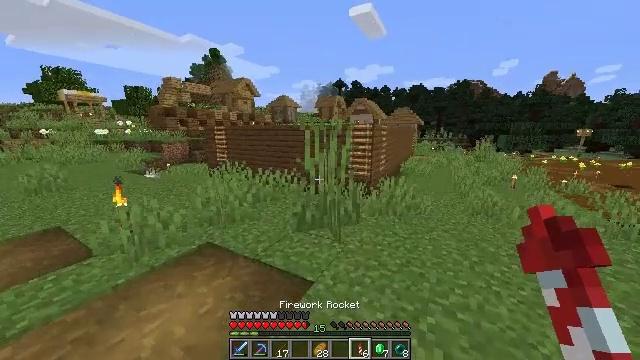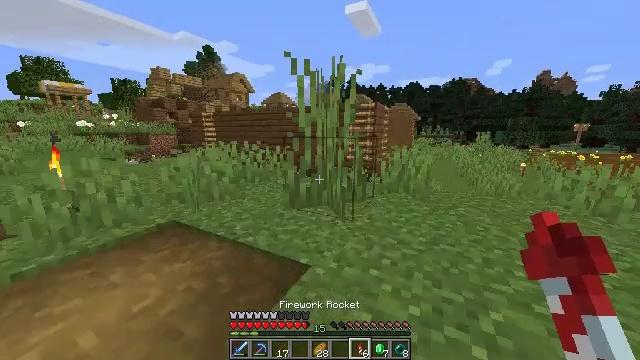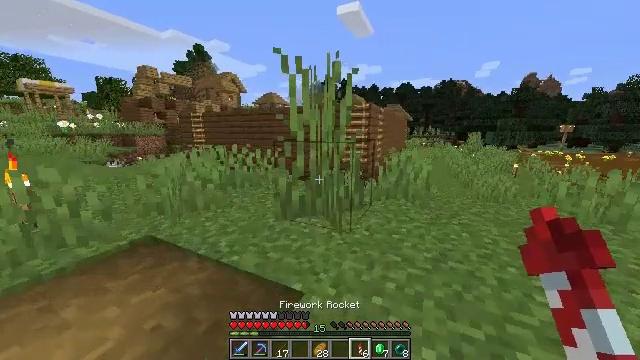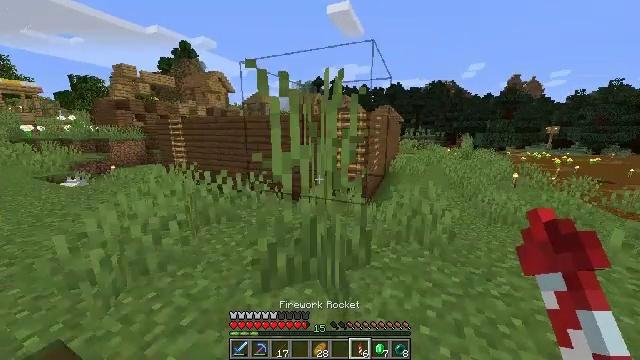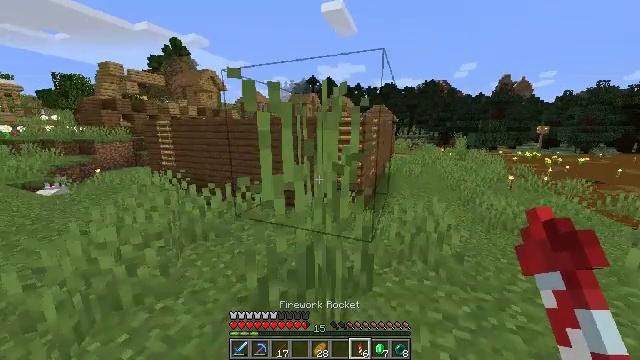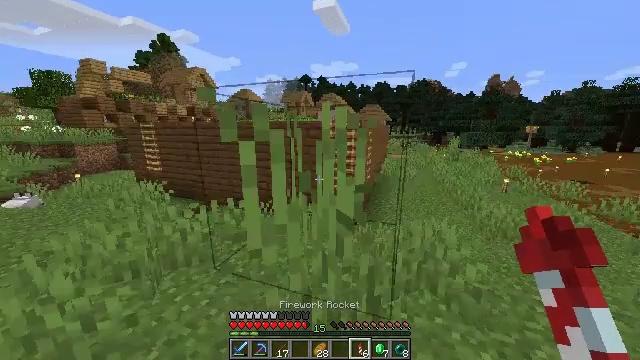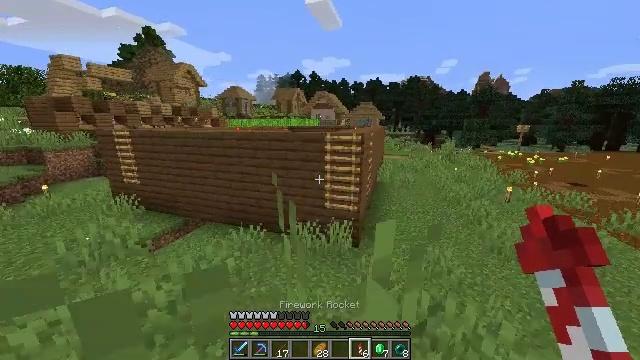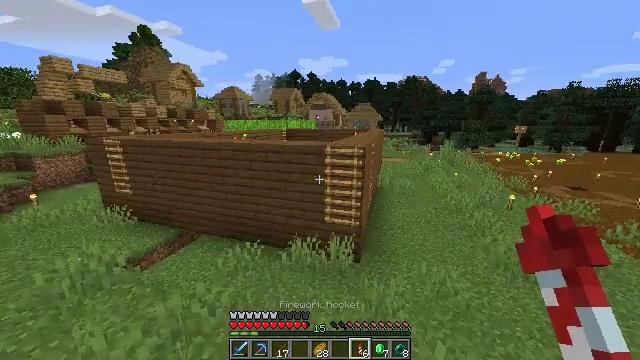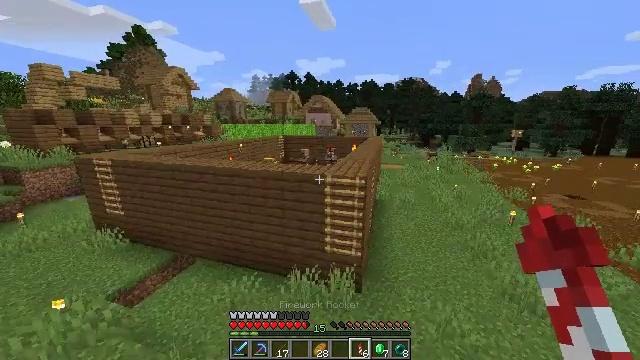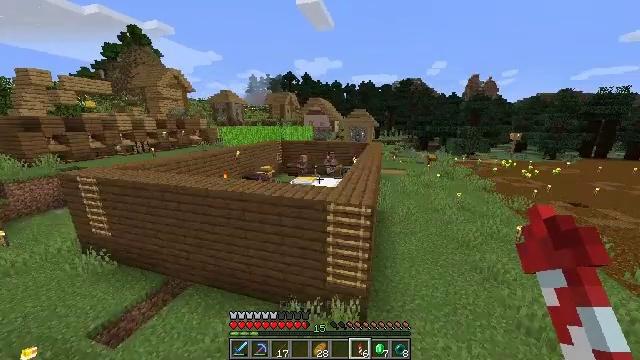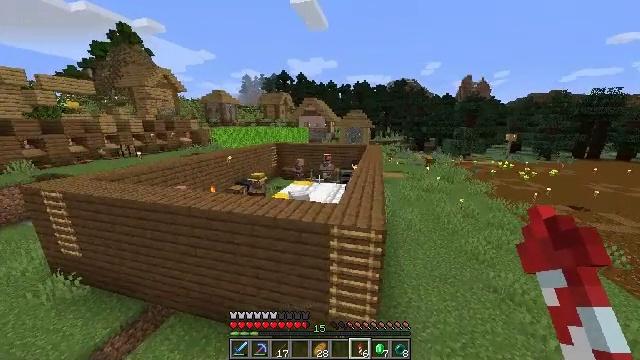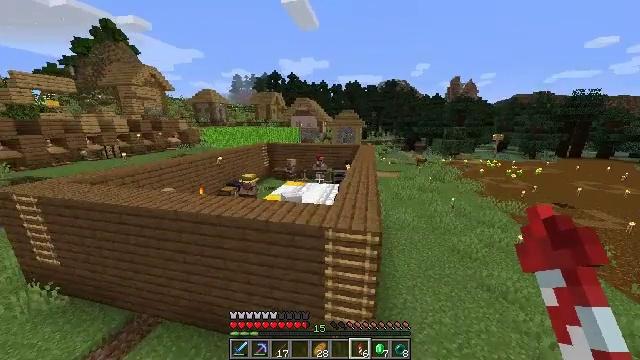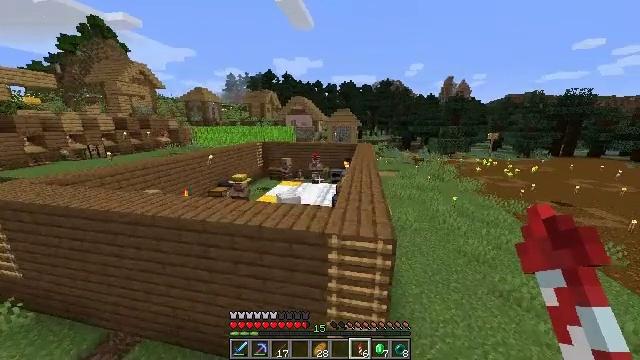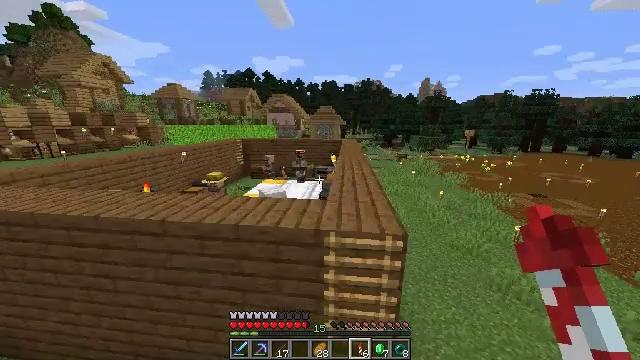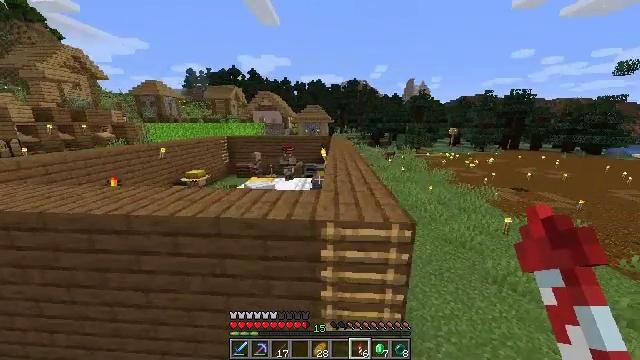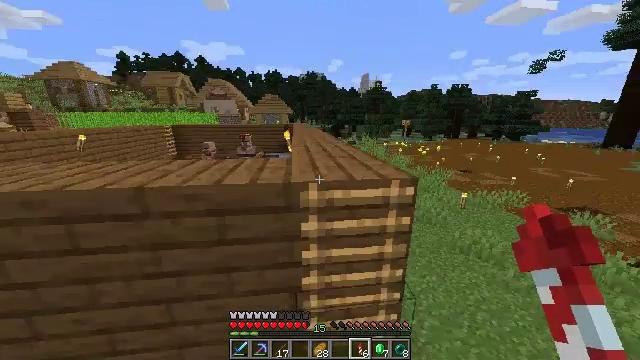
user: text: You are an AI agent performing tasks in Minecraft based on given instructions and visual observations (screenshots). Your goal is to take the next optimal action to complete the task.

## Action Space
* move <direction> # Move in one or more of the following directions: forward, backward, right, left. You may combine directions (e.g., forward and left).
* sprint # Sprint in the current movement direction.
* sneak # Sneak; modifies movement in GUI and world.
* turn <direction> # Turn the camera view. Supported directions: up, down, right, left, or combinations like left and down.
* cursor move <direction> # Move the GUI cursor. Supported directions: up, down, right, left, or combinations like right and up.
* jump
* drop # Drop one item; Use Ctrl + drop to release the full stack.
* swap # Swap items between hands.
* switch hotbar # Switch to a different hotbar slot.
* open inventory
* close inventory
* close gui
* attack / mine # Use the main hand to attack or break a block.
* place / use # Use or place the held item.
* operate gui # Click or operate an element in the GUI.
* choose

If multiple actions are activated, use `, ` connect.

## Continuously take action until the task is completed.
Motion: motion action
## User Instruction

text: Punch the spruce leaves to get saplings.
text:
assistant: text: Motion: move forward, sprint, turn right, jump
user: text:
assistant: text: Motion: move forward, sprint, turn right, jump
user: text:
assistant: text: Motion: move forward, sprint, turn right, jump
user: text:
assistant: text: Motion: move forward, sprint, turn right, jump
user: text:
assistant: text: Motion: move forward, sprint, turn right, jump
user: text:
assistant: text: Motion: move forward, sprint, turn right, jump
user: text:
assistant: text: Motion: move forward, sprint, jump
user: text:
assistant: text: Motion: move forward, sprint
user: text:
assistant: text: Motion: move forward, sprint
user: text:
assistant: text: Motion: move forward, sprint, turn right
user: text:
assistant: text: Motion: move forward, sprint, turn right
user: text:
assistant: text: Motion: move forward, sprint, turn right
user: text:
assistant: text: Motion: move forward, sprint, turn right
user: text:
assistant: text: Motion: move forward, sprint, turn right
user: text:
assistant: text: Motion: move forward, sprint, turn right and down, jump
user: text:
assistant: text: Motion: move forward, sprint, turn right, jump
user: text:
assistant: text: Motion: move forward, sprint, jump
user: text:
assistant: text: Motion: move forward, sprint, jump
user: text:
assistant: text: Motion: move forward, sprint, jump
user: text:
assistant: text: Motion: move forward, turn right, jump
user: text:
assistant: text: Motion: move right, turn right
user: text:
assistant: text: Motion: move right, turn right
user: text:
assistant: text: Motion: move right
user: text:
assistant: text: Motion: move right, turn left
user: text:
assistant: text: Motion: move right, turn left
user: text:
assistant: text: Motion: move right, turn left and up
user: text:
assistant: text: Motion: move back and move right, turn left and up
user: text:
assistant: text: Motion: move back, turn left and up
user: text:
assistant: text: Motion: move back
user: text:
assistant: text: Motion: move back